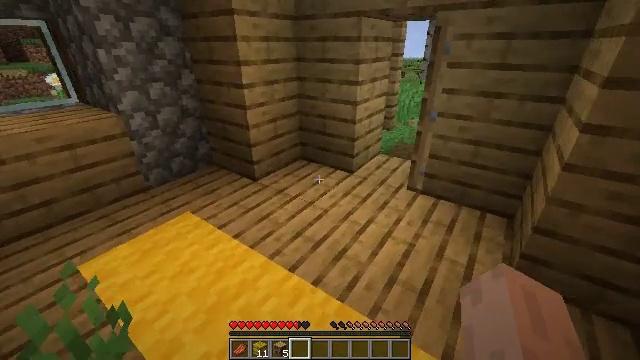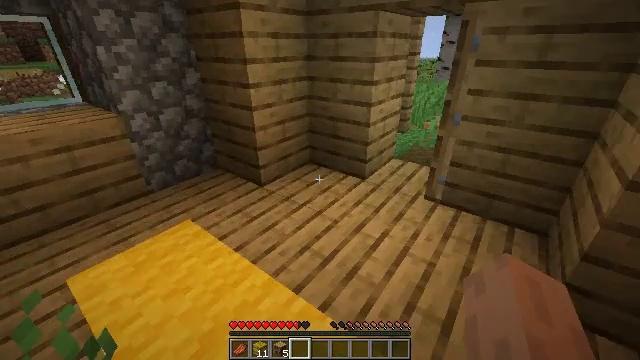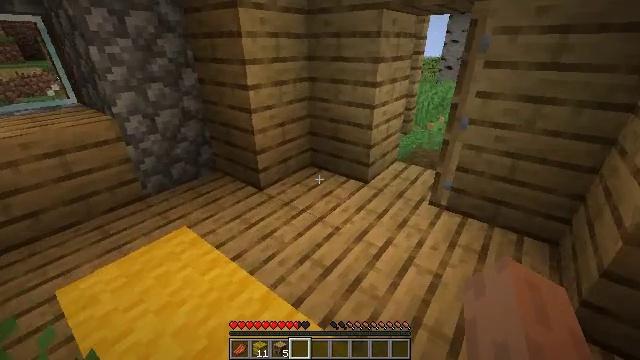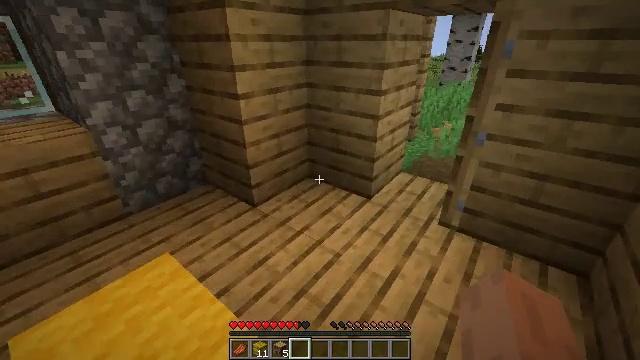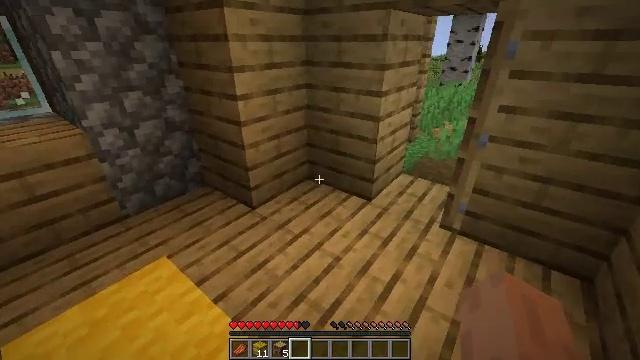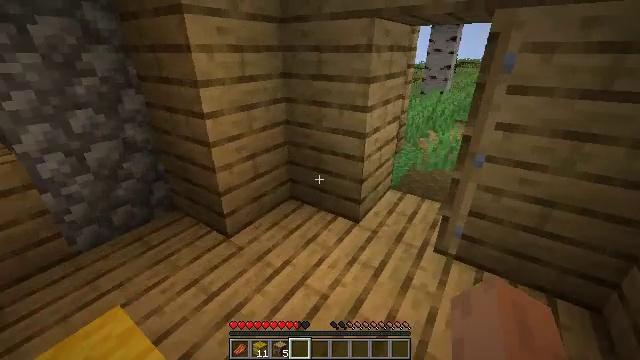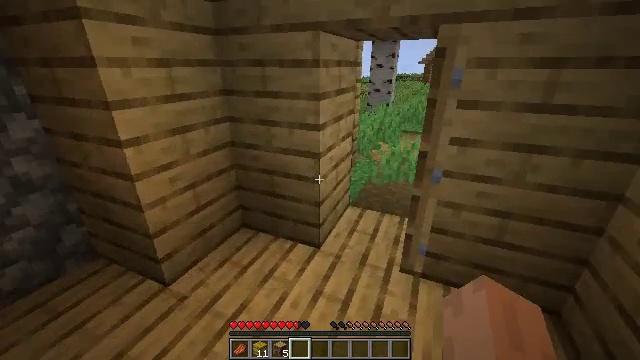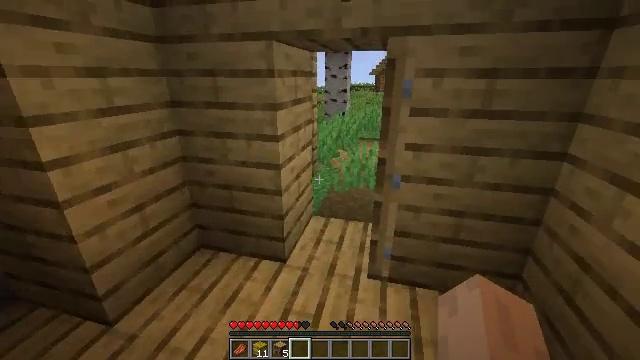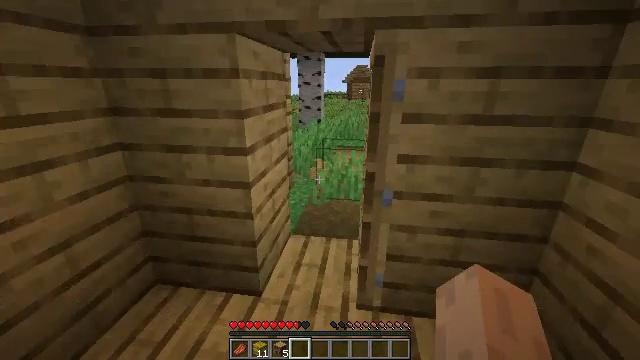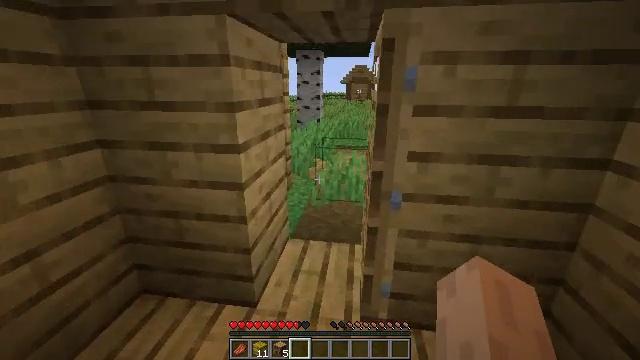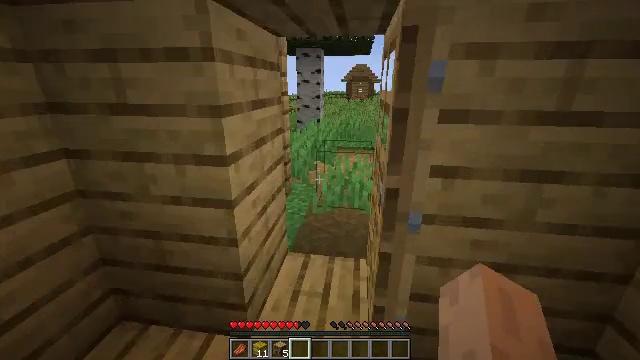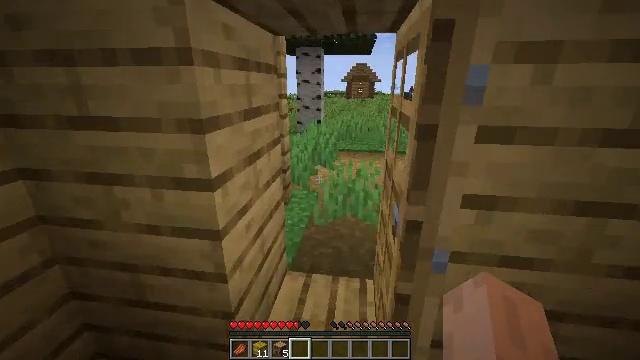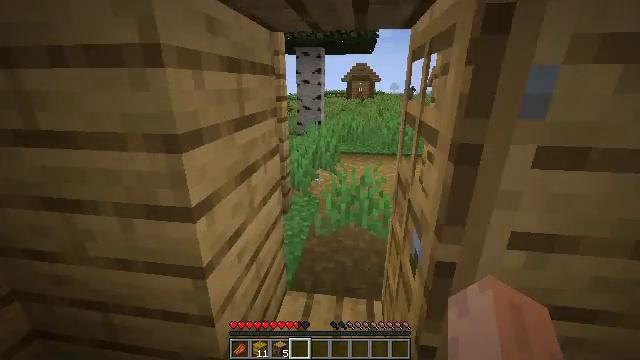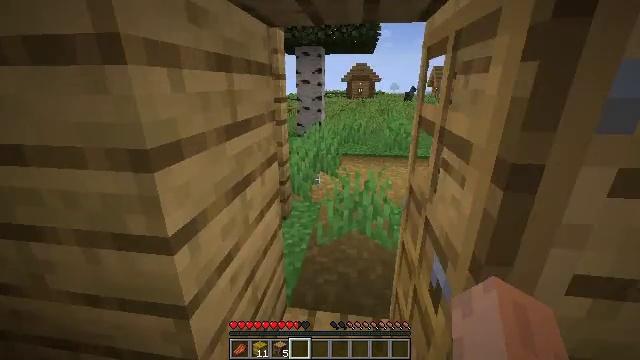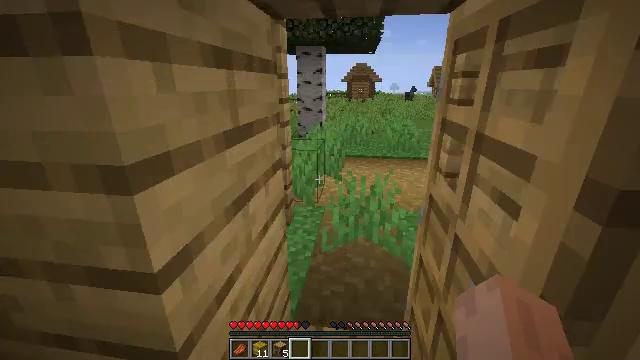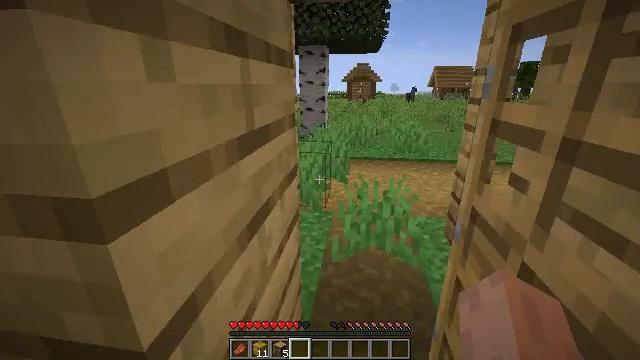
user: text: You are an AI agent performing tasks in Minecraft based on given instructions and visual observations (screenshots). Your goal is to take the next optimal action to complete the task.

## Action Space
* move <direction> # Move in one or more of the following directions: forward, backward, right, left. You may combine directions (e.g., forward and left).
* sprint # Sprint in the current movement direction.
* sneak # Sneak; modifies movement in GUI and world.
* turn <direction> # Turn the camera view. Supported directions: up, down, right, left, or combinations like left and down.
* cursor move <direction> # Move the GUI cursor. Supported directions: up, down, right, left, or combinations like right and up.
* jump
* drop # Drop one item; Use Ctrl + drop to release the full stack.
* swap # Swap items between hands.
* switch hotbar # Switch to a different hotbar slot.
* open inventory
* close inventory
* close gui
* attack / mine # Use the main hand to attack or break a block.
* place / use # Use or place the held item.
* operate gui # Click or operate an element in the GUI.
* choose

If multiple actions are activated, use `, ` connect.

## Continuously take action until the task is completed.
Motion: motion action
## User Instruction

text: Break the oak fence gate to collect it.
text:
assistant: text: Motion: move forward, turn left
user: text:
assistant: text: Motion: move forward
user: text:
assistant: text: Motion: move forward
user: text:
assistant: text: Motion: move forward
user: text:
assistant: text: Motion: move forward, turn right and up
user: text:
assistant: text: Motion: move forward, turn right and up
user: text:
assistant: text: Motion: move forward, turn right and up
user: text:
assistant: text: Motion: move forward, turn right and up
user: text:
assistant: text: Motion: move forward
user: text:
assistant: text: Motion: move forward
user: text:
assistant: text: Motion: move forward
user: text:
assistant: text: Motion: move forward
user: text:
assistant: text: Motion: move forward
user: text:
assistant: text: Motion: move forward and move left
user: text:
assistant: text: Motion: move forward and move left
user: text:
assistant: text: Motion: move forward and move left, turn up
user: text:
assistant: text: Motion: move forward, turn right and up
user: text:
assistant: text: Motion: move forward, turn right
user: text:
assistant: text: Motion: move forward, turn right
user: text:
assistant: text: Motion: move forward and move right
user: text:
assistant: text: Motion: move forward and move right
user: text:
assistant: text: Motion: move forward and move right
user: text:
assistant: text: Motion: move forward and move right
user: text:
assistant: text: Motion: move forward
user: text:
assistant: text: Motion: move forward
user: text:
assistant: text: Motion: move forward, sprint
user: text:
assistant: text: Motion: move forward, sprint
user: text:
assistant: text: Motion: move forward, sprint
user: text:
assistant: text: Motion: move forward, sprint
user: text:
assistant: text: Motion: move forward, sprint